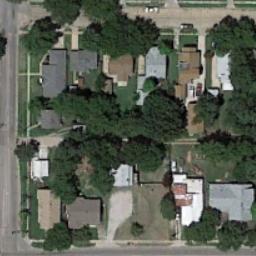
Label: residential